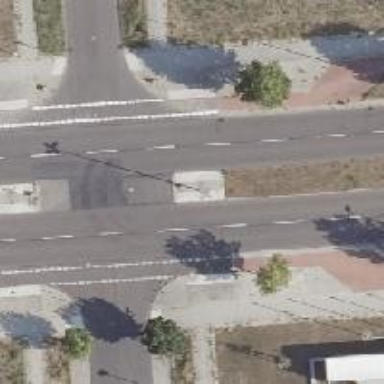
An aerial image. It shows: Unmarked footway crossing with traffic island.